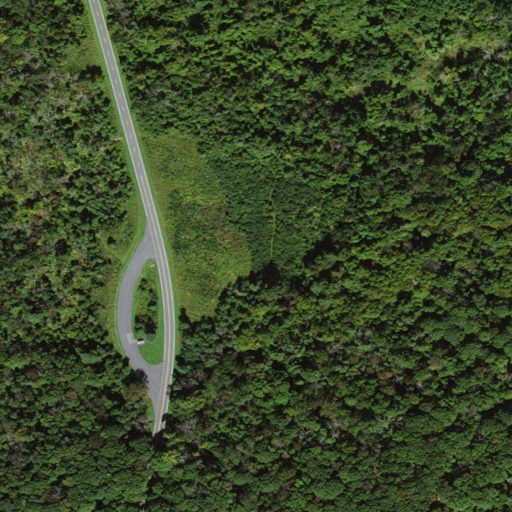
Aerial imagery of gap in Virginia named Beahms Gap containing deciduous forest, open development, low intensity development, and mixed forest